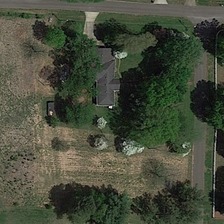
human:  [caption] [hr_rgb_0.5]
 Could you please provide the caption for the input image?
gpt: a building surrounded by several green trees is near a road .

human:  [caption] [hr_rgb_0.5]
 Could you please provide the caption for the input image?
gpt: the small villa is embraced by towering trees while there is some open space aside .

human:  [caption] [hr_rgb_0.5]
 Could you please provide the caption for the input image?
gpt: the small villa is embraced by towering trees while there is some open space aside .

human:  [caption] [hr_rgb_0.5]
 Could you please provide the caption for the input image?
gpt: a building surrounded by several green trees is near a road .

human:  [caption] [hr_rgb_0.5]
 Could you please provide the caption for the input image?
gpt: a building surrounded by several green trees is near a road .